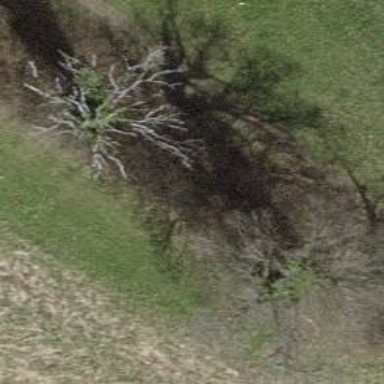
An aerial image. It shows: Broadleaved tree with lush foliage.